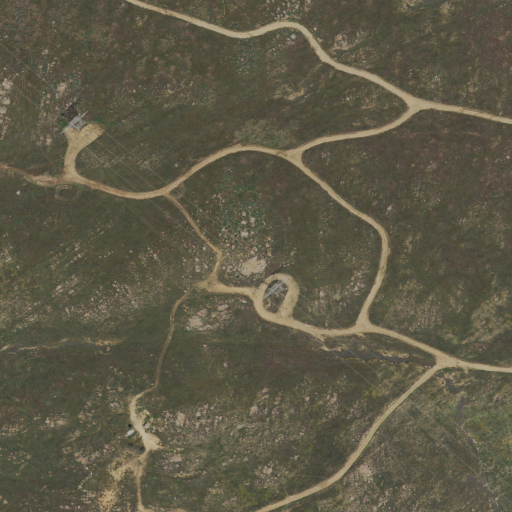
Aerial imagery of mountain in California named Estelle Mountain containing shrub, open development, and grassland